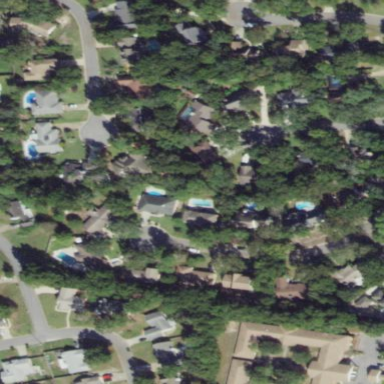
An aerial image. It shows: Residential area composed of single-family homes.